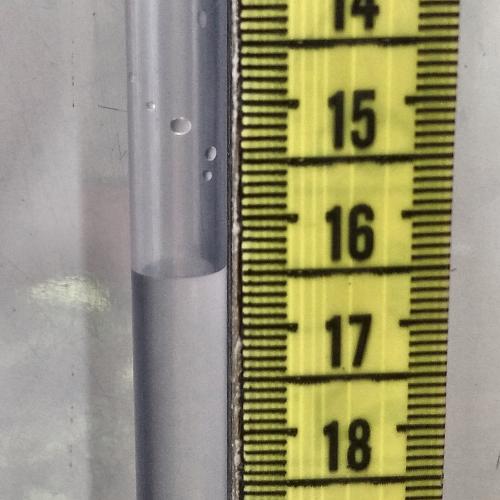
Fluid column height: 16.5 cm